Question: I am trying to a button that allows the staff (or the usergroups that have permission) to see that button visible on member's postbit legacy, and by clicking that they can edit the "points" or "currency" right there on the spot. Once a new value has been added it is updated in users table column points. I am using vBShop - DragonByte Tech for the points system, and was only able to find a code for myBB forums, not for vBulletin.

'''
<?php
if(!defined("IN_MYBB"))
{
die("Direct initialization of this file is not allowed.<br /><br />Please make sure IN_MYBB is defined.");
}
function newpoints_edit_info()
{
return array(
"name" => "Newpoints Edit",
"description" => "Allows you to edit newpoints of any user.",
"website" => "http://yaldaram.com",
"author" => "Yaldaram",
"authorsite" => "http://yaldaram.com",
"version" => "0.2",
"compatibility" => "14*,16*"
);
}
function newpoints_edit_install()
{
global $db, $mybb;
$newpoints_edit_group = array(
"gid" => "NULL",
"name" => "newpoints_edit",
"title" => "Newpoints Edit",
"description" => "Settings for the plugin.",
"disporder" => "1",
"isdefault" => "no",
);
$db->insert_query("settinggroups", $newpoints_edit_group);
$gid = $db->insert_id();
$newpoints_edit_setting_1 = array(
"sid" => "NULL",
"name" => "newpoints_edit_power",
"title" => "Power",
"description" => "Select Yes if you really wants this plugin to run.",
"optionscode" => "yesno",
"value" => "1",
"disporder" => "1",
"gid" => intval($gid),
);
$db->insert_query("settings", $newpoints_edit_setting_1);
$newpoints_edit_setting_2 = array(
"sid" => "NULL",
"name" => "newpoints_edit_group",
"title" => "MOD_Usergroups",
"description" => "Specify Usergroup IDs you wish to allow them to edit Newpoints.(Usually Moderators and Admins) Separate with , if more then.",
"optionscode" => "text",
"value" => "3,4",
"disporder" => "2",
"gid" => intval($gid),
);
$db->insert_query("settings", $newpoints_edit_setting_2);
$newpoints_edit_setting_3 = array(
"sid" => "NULL",
"name" => "newpoints_edit_self",
"title" => "Self_Editing",
"description" => "Would you like to allow above usergroups to edit their own Newpoints ?",
"optionscode" => "yesno",
"value" => "1",
"disporder" => "3",
"gid" => intval($gid),
);
$db->insert_query("settings", $newpoints_edit_setting_3);
rebuild_settings();
// Insert Templates
require MYBB_ROOT."/inc/adminfunctions_templates.php";
$template = array(
"title" => "newpoints_edit_page",
"template" => '<html>
<head>
<title>{$mybb->settings[\'bbname\']} - {$lang->edit_newpoints}</title>
{$headerinclude}
</head>
<body>
{$header}
<form action="newpoints.php" method="post" enctype="multipart/form-data" name="input">
<input type="hidden" name="my_post_key" value="{$mybb->post_code}" />
<table border="0" cellspacing="{$theme[\'borderwidth\']}" cellpadding=" {$theme[\'tablespace\']}" class="tborder">
<tr>
<td class="thead" colspan="2"><strong>{$lang->edit_newpoints_of} {$user_username}</strong> </td>
</tr>
<tr>
<td class="trow1" width="25%">
<strong>{$lang->current_newpoints}</strong>
</td>
<td class="trow1" width="75%">
<i>{$user_newpoints}</i><br />
<span class="smalltext">{$lang->edit_using_form}</span>
</td>
</tr>
<tr>
<td class="trow2" width="25%">
<strong>{$lang->edit_form}</strong>
</td>
<td class="trow2" width="75%">
<input type="text" class="textbox" name="points" size="40" maxlength="85" value="{$user_newpoints}" tabindex="1" />
</td>
</tr>
<tr>
<td class="thead" colspan="2">
<div style="text-align:center"><input type="submit" class="button" name="submit" value="{$lang->submit}" tabindex="4" accesskey="s" /></div>
</td>
</tr>
</table>
<input type="hidden" name="action" value="do_edit" />
<input type="hidden" name="uid" value="{$mybb->input[\'uid\']}" />
<input type="hidden" name="do_uid" value="{$mybb->user[\'uid\']}" />
</form>
{$footer}
</body>
</html>',
"sid" => -1
);
$db->insert_query("templates", $template);
find_replace_templatesets("postbit", "#".preg_quote('{$post['newpoints_postbit']}')."#i", '{\$post['newpoints_postbit']} {\$post['newpoints_edit']}');
find_replace_templatesets("postbit_classic", "#".preg_quote('{$post['newpoints_postbit']}')."#i", '{\$post['newpoints_postbit']}{\$post['newpoints_edit']}');
}
function newpoints_edit_is_installed()
{
global $db;
$query = $db->simple_select("settinggroups", "COUNT(*) as rows", "name='newpoints_edit'");
$rows = $db->fetch_field($query, "rows");
if($rows > 0)
{
return TRUE;
}
return FALSE;
}
function newpoints_edit_activate()
{
}
function newpoints_edit_deactivate()
{
}
function newpoints_edit_uninstall()
{
global $db, $mybb;
require MYBB_ROOT."/inc/adminfunctions_templates.php";
find_replace_templatesets("postbit", "#".preg_quote('{$post['newpoints_edit']}')."#i", '', 0);
find_replace_templatesets("postbit_classic", "#".preg_quote('{$post['newpoints_edit']}')."#i", '', 0);
$db->query("DELETE FROM ".TABLE_PREFIX."templates WHERE title='newpoints_edit_page'");
$db->query("DELETE FROM ".TABLE_PREFIX."settinggroups WHERE name='newpoints_edit'");
$db->query("DELETE FROM ".TABLE_PREFIX."settings WHERE name='newpoints_edit_power'");
$db->query("DELETE FROM ".TABLE_PREFIX."settings WHERE name='newpoints_edit_group'");
rebuild_settings();
}
$plugins->add_hook("postbit", "newpoints_edit");
function newpoints_edit(&$post)
{
global $mybb, $lang, $templates;
$power = $mybb->settings['newpoints_edit_power'];
$groups = explode(",",$mybb->settings['newpoints_edit_group']);
$self_editing = $mybb->settings['newpoints_edit_self'];
if ($power != "0")
{
$lang->load("newpoints_edit");
if (in_array($mybb->user['additionalgroups'],$groups) || in_array($mybb->user['usergroup'],$groups) && $self_editing != "1" && $post['uid'] == $mybb->user['uid'])
{
$post['newpoints_edit'] = '';
}
elseif (in_array($mybb->user['usergroup'],$groups) || in_array($mybb->user['additionalgroups'],$groups))
{
$post['newpoints_edit'] = '[<a href="newpoints.php?action=edit&amp;uid='.$post['uid'].'">'.$lang->edit_newpoints_postbit.'</a>]';
}
}
}
$plugins->add_hook("newpoints_begin", "newpoints_edit_begin");
function newpoints_edit_begin()
{
global $db, $mybb, $lang, $templates, $theme, $header, $footer, $headerinclude, $newpoints_edit_page;
$action = $mybb->input['action'];
$lang->load("newpoints_edit");
if ($action == "edit")
{
$power = $mybb->settings['newpoints_edit_power'];
if ($power != "1")
{
error($lang->newpoints_disabled);
}
$groups = explode(",",$mybb->settings['newpoints_edit_group']);
if (!in_array($mybb->user['usergroup'],$groups) && !in_array($mybb->user['additionalgroups'],$groups))
{
error($lang->error_no_permission);
}
$self_editing = $mybb->settings['newpoints_edit_self'];
$uid = intval($mybb->input['uid']);
if ($self_editing != "1" && $uid == $mybb->user['uid'])
{
error($lang->no_permission_self_editing);
}
add_breadcrumb($lang->edit_newpoints, "newpoints.php?action=edit");
$user = get_user($uid);
$user_newpoints = intval($user['newpoints']);
$user_username = htmlspecialchars_uni($user['username']);
eval("\$newpoints_edit_page = "".$templates->get("newpoints_edit_page")."";");
output_page($newpoints_edit_page);
}
elseif ($action == "do_edit")
{
// Verify incoming post request.
verify_post_check($mybb->input['my_post_key']);
$power = $mybb->settings['newpoints_edit_power'];
if ($power != "1")
{
error($lang->newpoints_disabled);
}
$groups = explode(",",$mybb->settings['newpoints_edit_group']);
if (!in_array($mybb->user['usergroup'],$groups) && !in_array($mybb->user['additionalgroups'],$groups))
{
error($lang->error_no_permission);
}
$self_editing = $mybb->settings['newpoints_edit_self'];
$uid = intval($mybb->input['uid']);
if ($self_editing != "1" && $uid == $mybb->user['uid'])
{
error($lang->no_permission_self_editing);
}
$uid = intval($mybb->input['uid']);
$updates = array(
"newpoints" => floatval($mybb->input['points'])
);
$db->update_query("users", $updates, "uid='{$uid}'");
redirect("member.php?action=profile&amp;uid={$uid}", $lang->newpoints_edited_success);
}
}
?>
'''
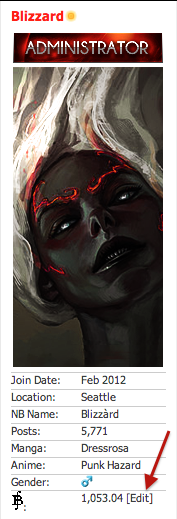
Answer: Found something that does exact same thing: <URL>